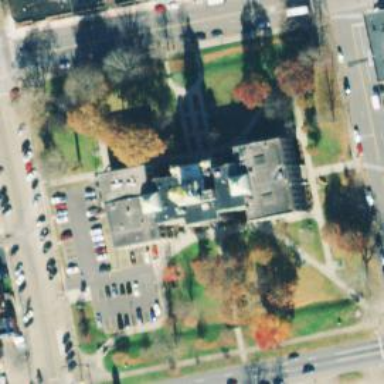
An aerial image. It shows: Government office.